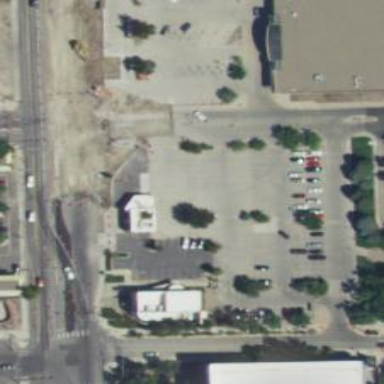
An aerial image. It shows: Parking space is available.